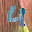
Label: 4